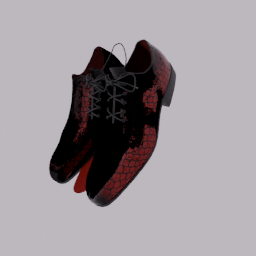
Label: people